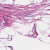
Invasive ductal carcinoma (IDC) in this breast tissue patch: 0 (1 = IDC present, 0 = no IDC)